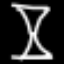
Label: hourglass